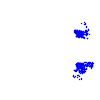
Particle: electron